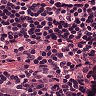
Metastatic tissue present: no